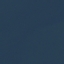
Land use / land cover class: SeaLake